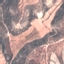
Land use / land cover class: HerbaceousVegetation